Question: I am trying to populate a 'listView' from database using JSON. The 'listView' populates fine but the characters are replaced with question marks. I looked at the JSON. The characters are in Greek.
<URL>
My php code:
'''
<?php
try {
$handler = new PDO('mysql:host=localhost;dbname=database', 'root', 'password');
$handler->query( 'SET CHARACTER SET utf8' );
$handler->setAttribute(PDO::ATTR_ERRMODE, PDO::ERRMODE_EXCEPTION);
} catch (Exception $e) {
echo $e->getMessage();
die();
}
$query = $handler->query( 'SET CHARACTER SET utf8' );
$query = $handler->query('SELECT * FROM markoglou_order');
$records = array();
$records = $query->fetchAll(PDO::FETCH_ASSOC);
$json['categories_markoglou'] = $records;
echo json_encode($json, JSON_UNESCAPED_UNICODE);
?>
'''
Screenshot:

I already tried using 'JSON_UNESCAPED_UNICODE' but it didn't work.
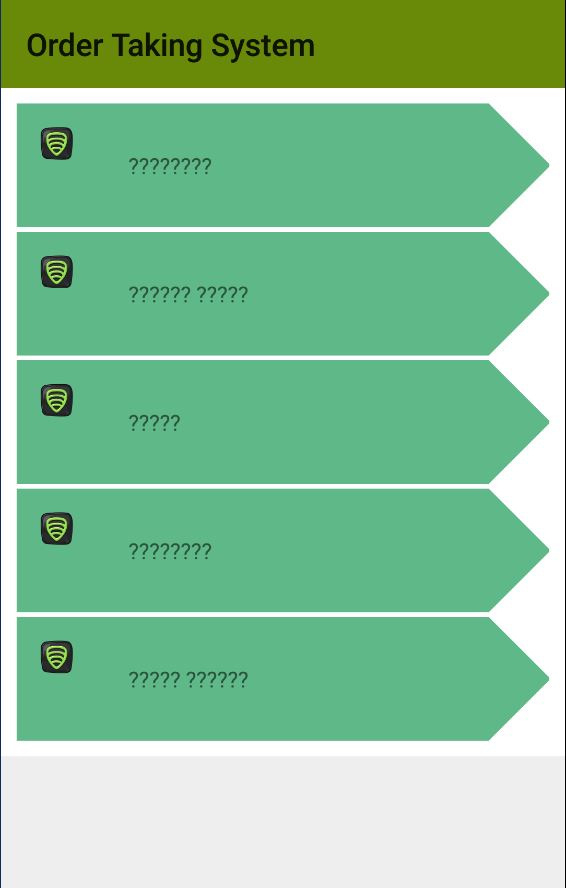
Answer: 1. Change your database Collation to utf8_general_ci and also use the same collation on the tables that you need
2. Use the same collation on the fields of the tables only(varchar, text)
3. Modify your file like the following: <?php
mb_http_output("utf-8");
header("Content-type:application/json; charset=utf-8");
try {
$handler = new PDO('mysql:host=localhost;dbname=database', 'root', 'password');
$handler->query( 'SET CHARACTER SET utf8' );
$handler->setAttribute(PDO::ATTR_ERRMODE, PDO::ERRMODE_EXCEPTION);
} catch (Exception $e) {
echo $e->getMessage();
die();
}
$query = $handler->query( 'SET CHARACTER SET utf8' );
$query = $handler->query('SELECT * FROM markoglou_order');
$records = array();
$records = $query->fetchAll(PDO::FETCH_ASSOC);
$json['categories_markoglou'] = $records;
echo json_encode($json, JSON_UNESCAPED_UNICODE);
?>
And then you are going to have the desired output in Greek language.
Hope it helps!!!